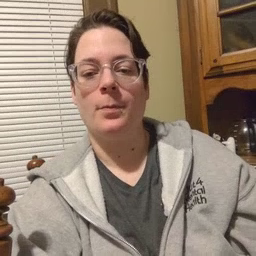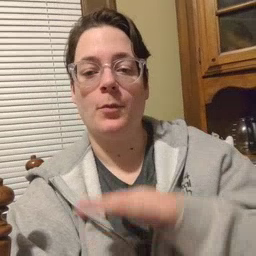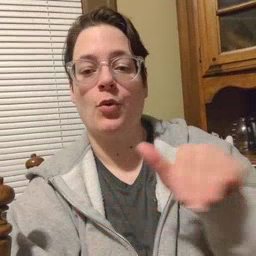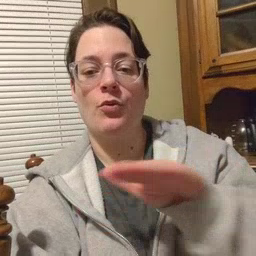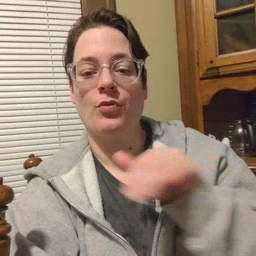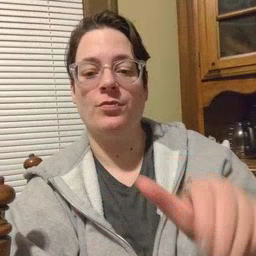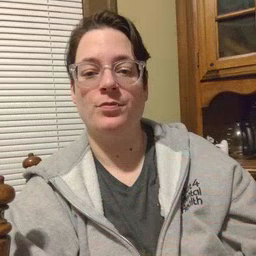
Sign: pool